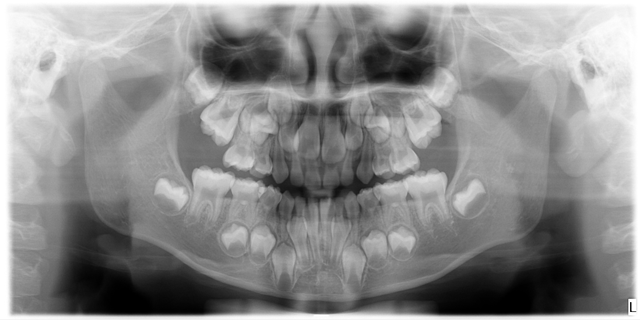
child